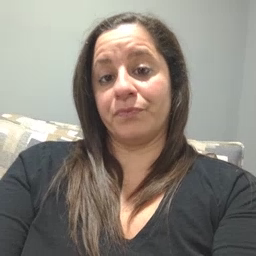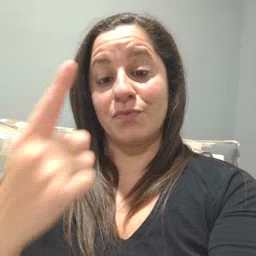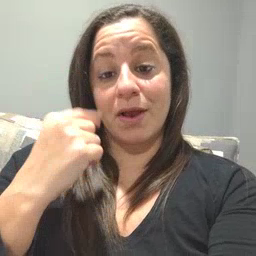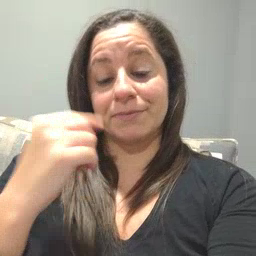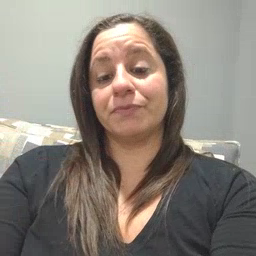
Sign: cry